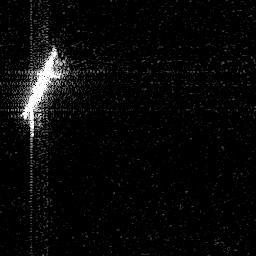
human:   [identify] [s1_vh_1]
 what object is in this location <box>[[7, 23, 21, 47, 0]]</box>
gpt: <ref>1 large ship at the left</ref>